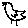
Label: bird